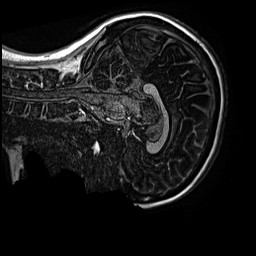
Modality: MP2RAGE
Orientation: sagittal
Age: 13
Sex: female
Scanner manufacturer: siemens
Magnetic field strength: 3 T
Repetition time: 4 s
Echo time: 0.00299 s